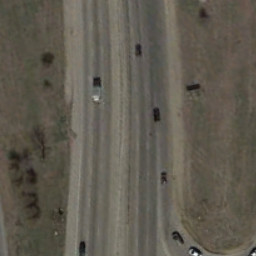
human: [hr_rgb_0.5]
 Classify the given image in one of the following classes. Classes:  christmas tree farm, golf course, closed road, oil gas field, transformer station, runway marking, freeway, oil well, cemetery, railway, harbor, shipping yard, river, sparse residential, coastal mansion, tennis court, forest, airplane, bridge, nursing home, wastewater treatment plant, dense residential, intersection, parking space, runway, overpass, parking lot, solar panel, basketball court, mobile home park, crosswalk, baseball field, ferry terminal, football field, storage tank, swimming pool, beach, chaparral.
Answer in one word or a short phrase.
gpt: freeway